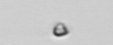
Label: nanoplankton_mix